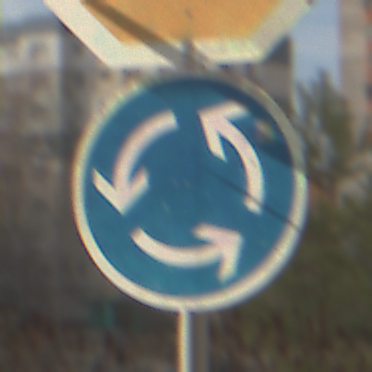
Verkehrszeichen: Kreisverkehr
Zusatzzeichen oben: Stop
Umgebung: Outdoor, Urban
Tageszeit: MorningAfternoon
Wetter: PartlyCloudy
Licht: Natural
Jahreszeit: NotSpecified
Kontrast: HighContrast